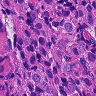
Metastatic tissue present: yes